Question: I have a panel in jquery mobile which looks like this:

I want the logo to be centered, however the following code is not working:
HTML
'''
<div class="panel-content">
<img src="images/logo.png" class="logopanel" width="15%" length="15%" align="center">
<ul data-role="listview">
</ul>
</div>
'''
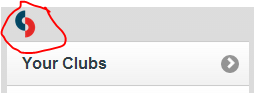
Answer: Set .panel-content to text-align: center;